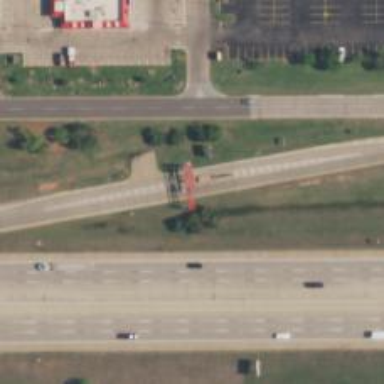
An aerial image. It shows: Toll gantry on the road.